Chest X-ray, PA view. Patient: 62 years old, sex M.
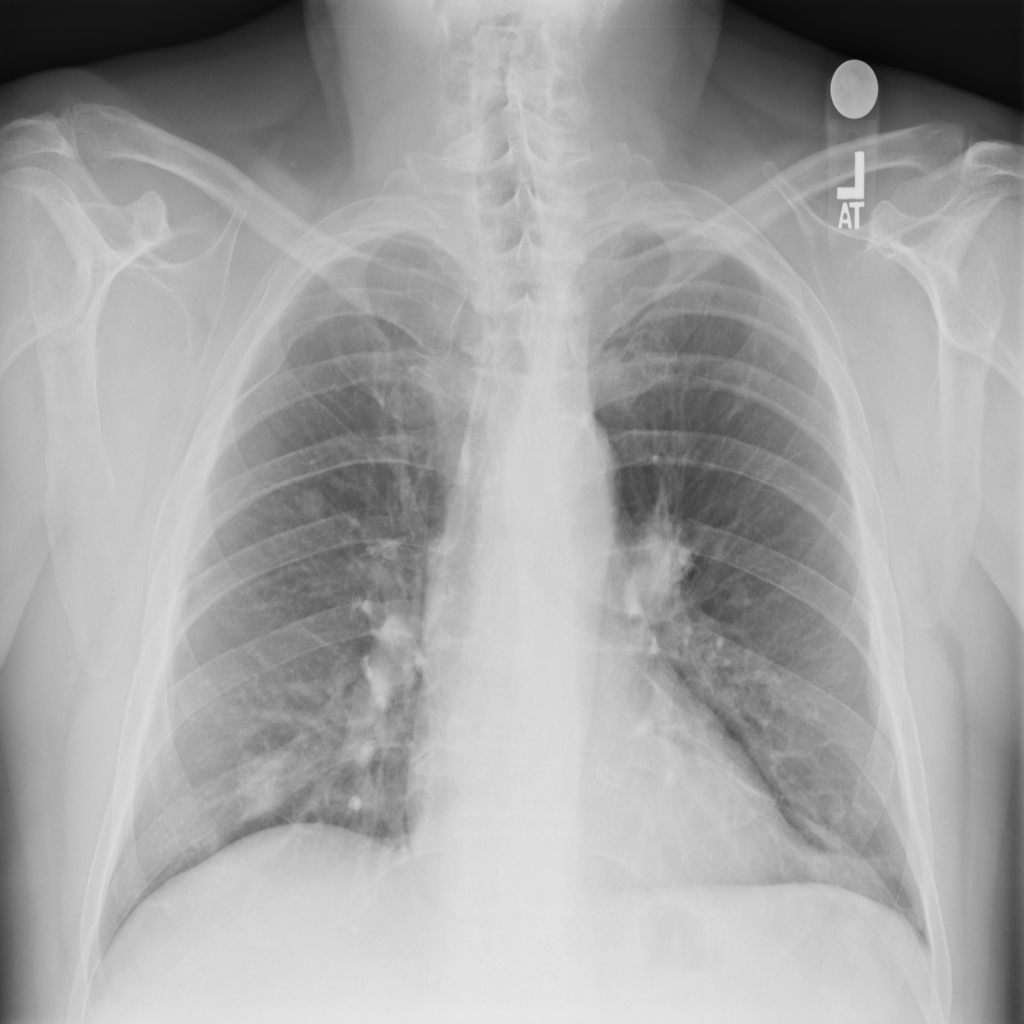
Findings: Nodule, Pleural_Thickening